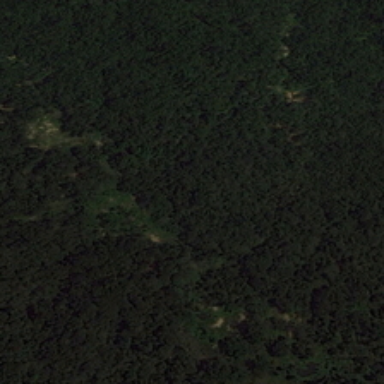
It is a piece of green forest .